Aerial crown-view tile of a tropical tree (Barro Colorado Island, Panama), acquired 20250818:
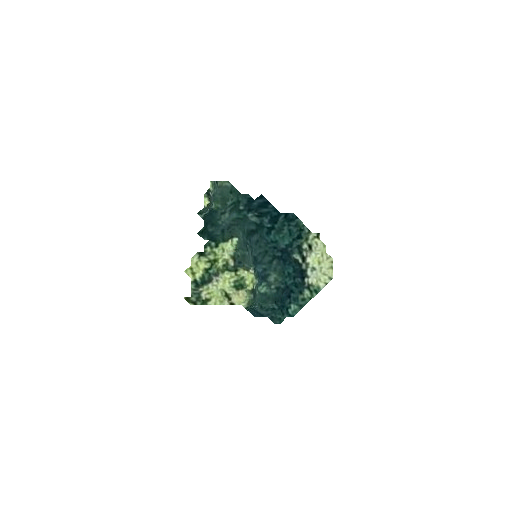
Species: Nectandra lineata
GBIF accepted scientific name: Nectandra lineata
Crown area: 19.266 m²